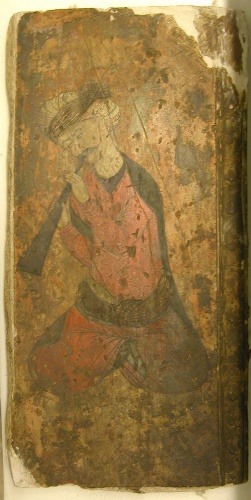
Title: Seated Musician
Date: 16th–17th century
Object type: Painting
Classification: Paintings
Medium: Fresco
Dimensions: H. 18 3/4 in. (47.6 cm)
W. 9 3/16 in. (23.3 cm)
Department: Islamic Art
Credit line: Rogers Fund, 1955
Accession year: 1955
Repository: Metropolitan Museum of Art, New York, NY
Tags: Musical Instruments|Men|Musicians